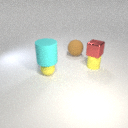
small red metal cube above small yellow rubber cylinder